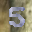
Label: 5